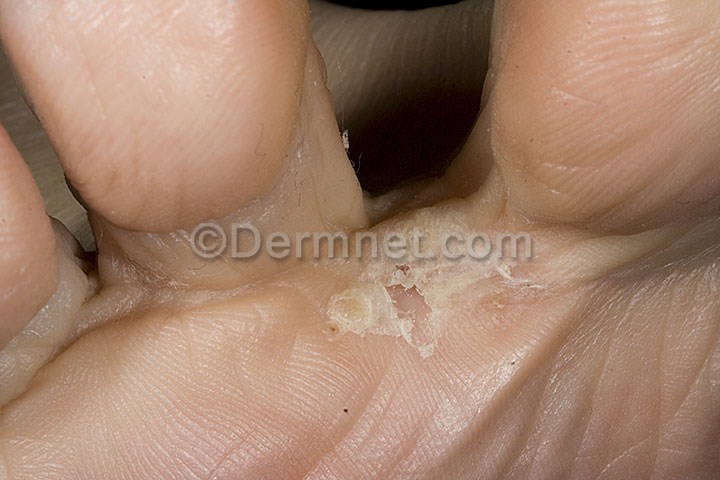
Disease: Tinea Ringworm Candidiasis and other Fungal Infections